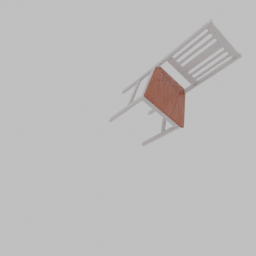
Label: furniture